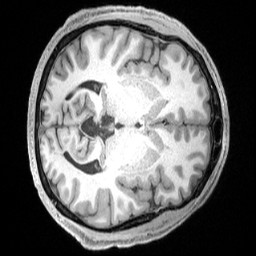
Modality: T1w
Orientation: axial
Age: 36
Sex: male
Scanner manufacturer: siemens
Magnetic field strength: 3 T
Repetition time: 2.4 s
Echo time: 0.00228 s